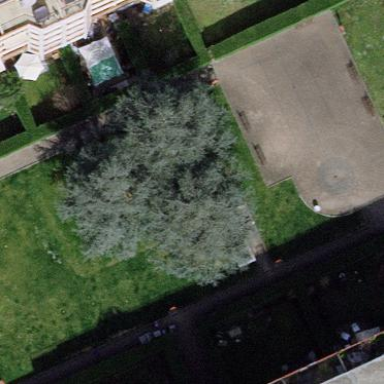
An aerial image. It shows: Garden enclosed by fence.